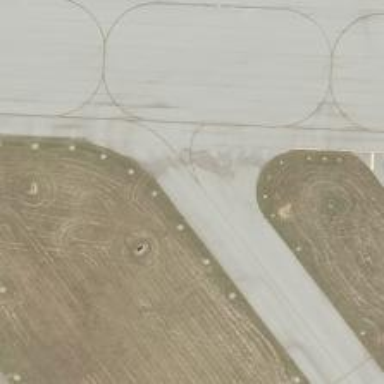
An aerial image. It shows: Image of taxiway at airport.